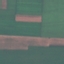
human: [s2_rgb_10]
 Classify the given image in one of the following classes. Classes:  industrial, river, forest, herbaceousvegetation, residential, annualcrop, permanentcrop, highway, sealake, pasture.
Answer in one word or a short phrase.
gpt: AnnualCrop